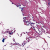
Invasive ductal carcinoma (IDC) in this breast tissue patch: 0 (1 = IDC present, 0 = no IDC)